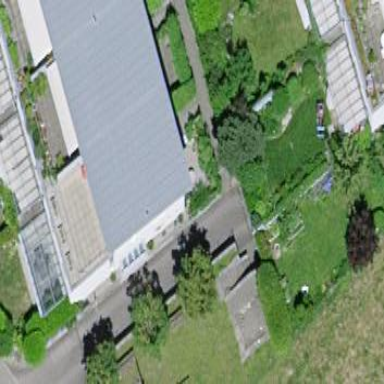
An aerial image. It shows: Residential building.